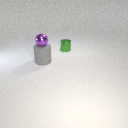
small green metal cylinder behind large gray rubber cylinder